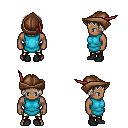
a pixel art fantasy rpg character, male body template, human, dark skin, teal tunic, gold greaves, gray plain hairstyle, leather cap, black shoes, four views (front, back, left, right), 2x2 character sprite sheet, small pixel art, hard edges, no anti-aliasing